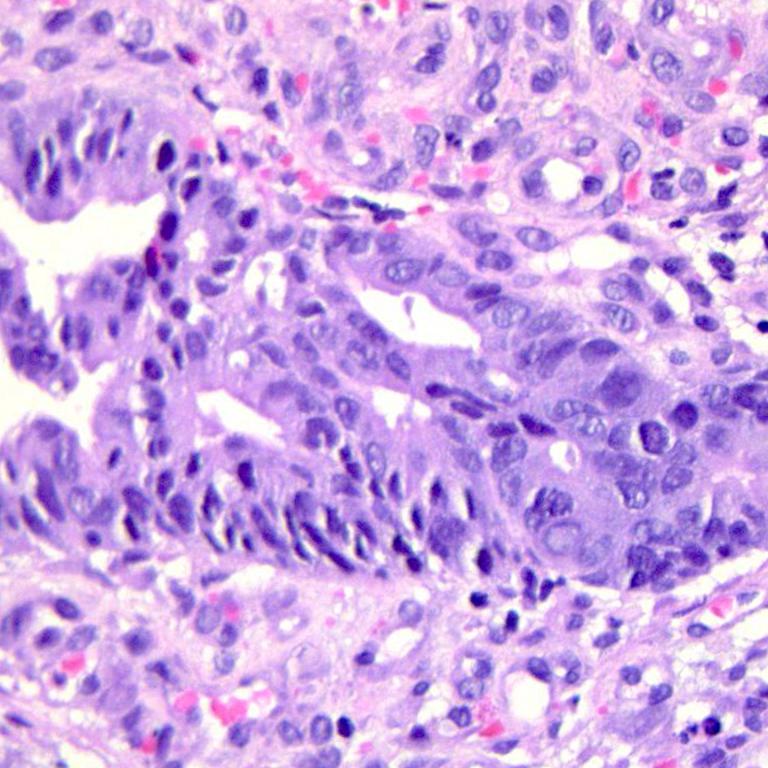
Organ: colon
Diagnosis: adenocarcinomas